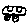
Label: car